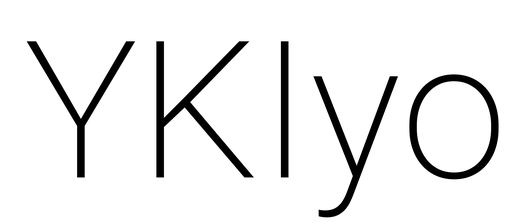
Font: Roboto_ExtraLight